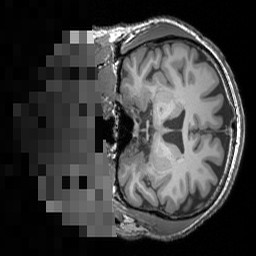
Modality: T1w
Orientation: coronal
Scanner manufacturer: siemens
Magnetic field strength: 3 T
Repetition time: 1.5 s
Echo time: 0.00291 s